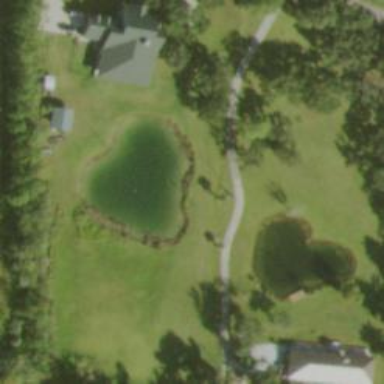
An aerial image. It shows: Driveway.